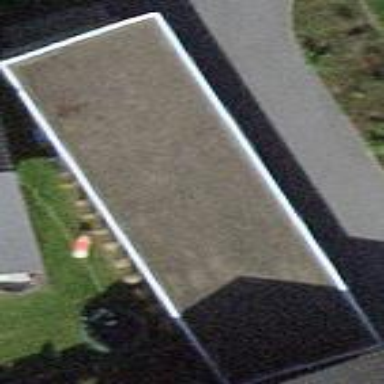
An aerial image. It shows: View of roof of building.